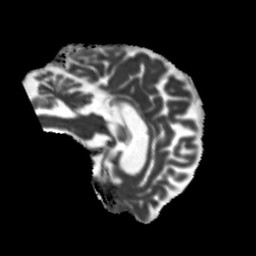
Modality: MD
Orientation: sagittal
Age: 51
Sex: male
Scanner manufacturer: siemens
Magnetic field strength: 3 T
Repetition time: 5.25 s
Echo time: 0.08 s